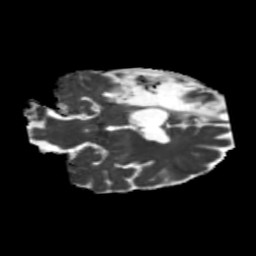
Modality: MD
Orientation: coronal
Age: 49
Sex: male
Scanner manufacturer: siemens
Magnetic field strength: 3 T
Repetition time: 5.25 s
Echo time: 0.08 s